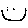
Label: smiley face